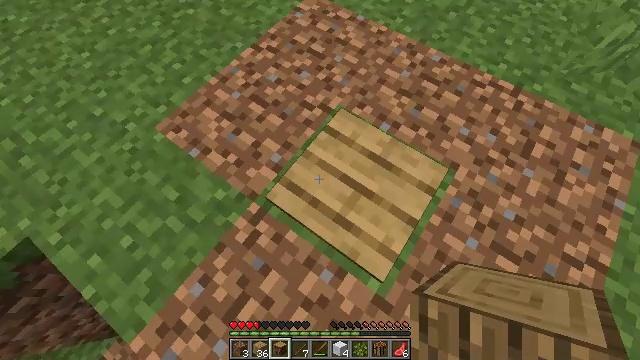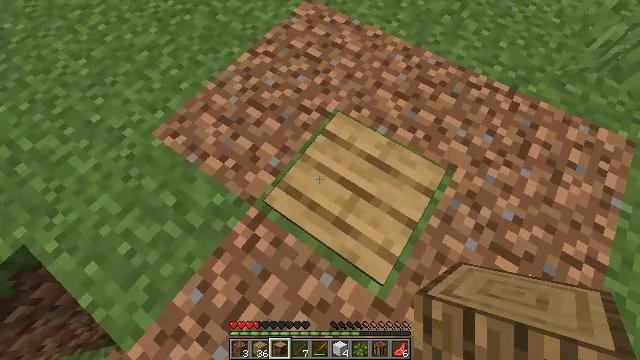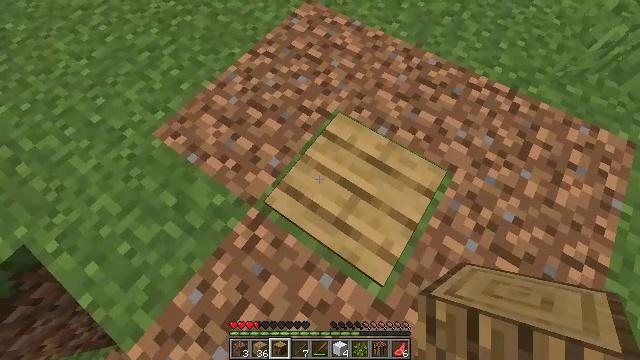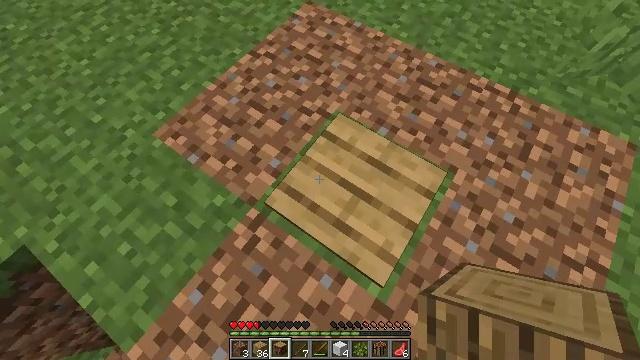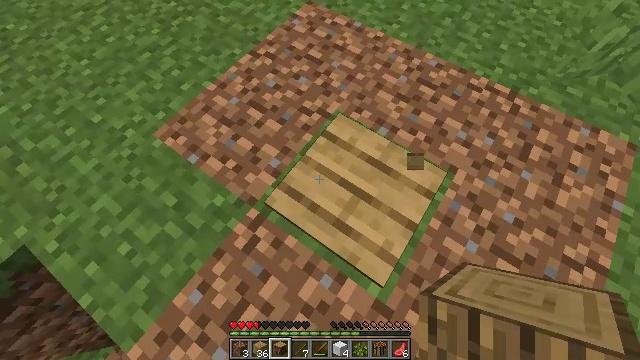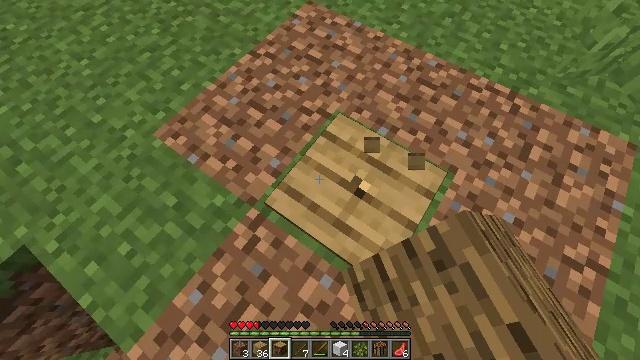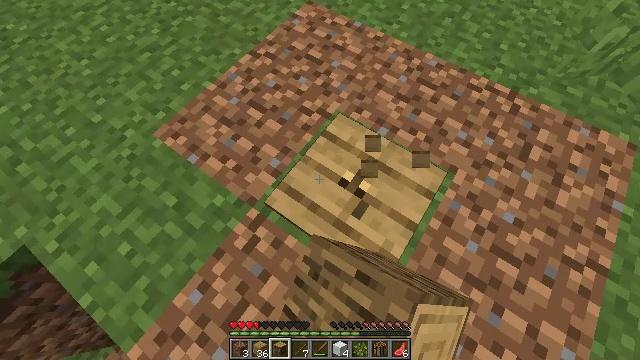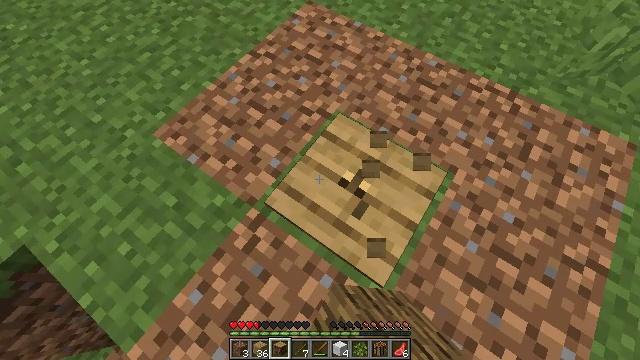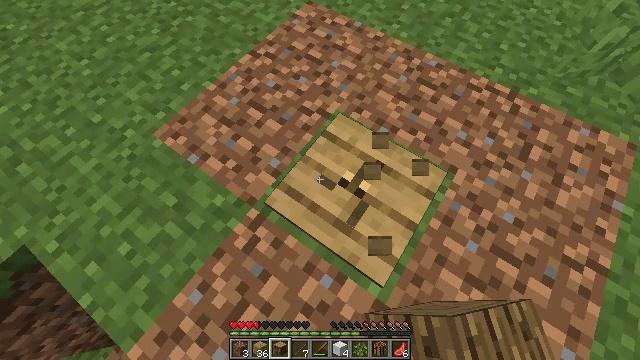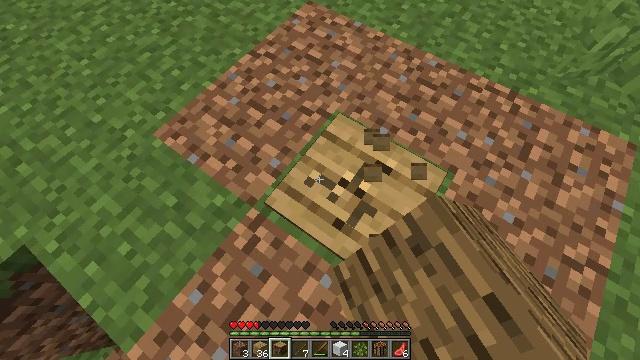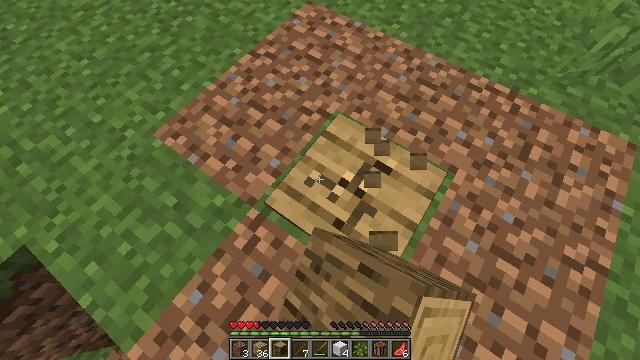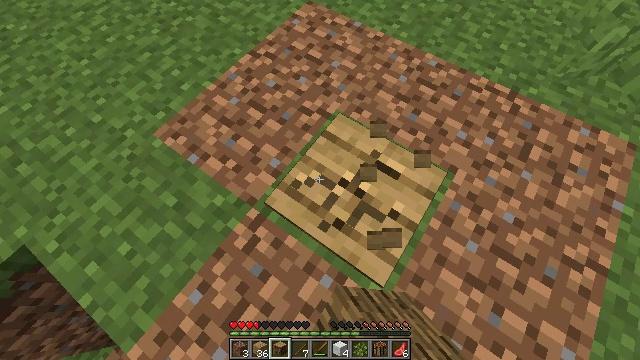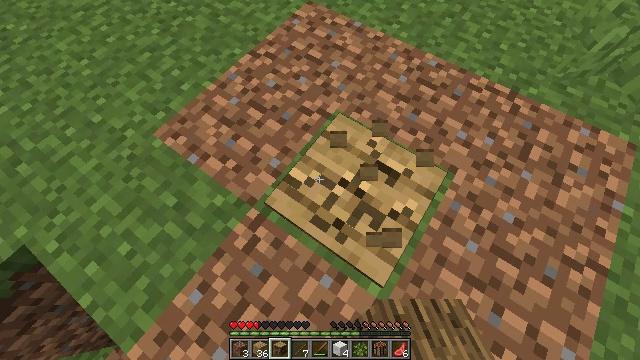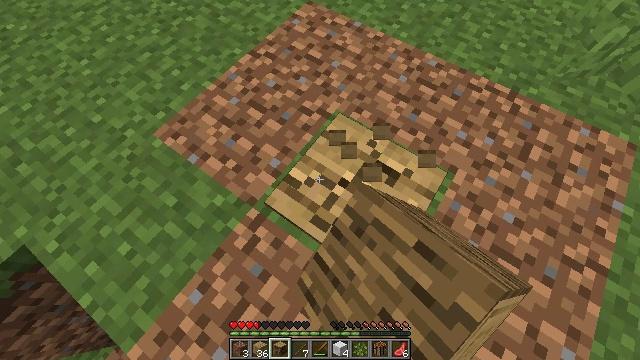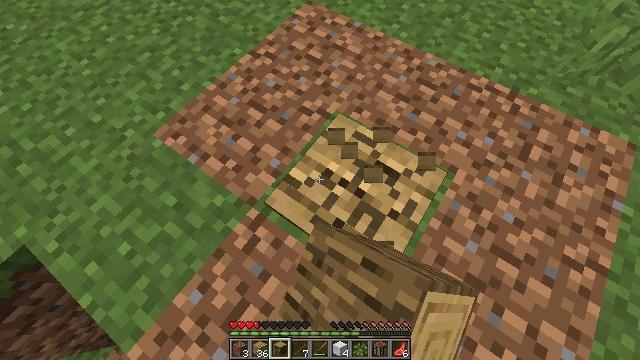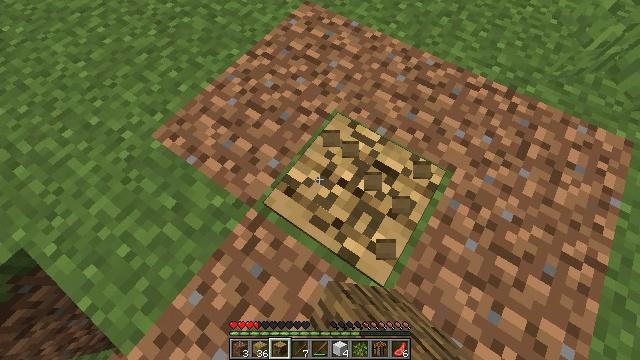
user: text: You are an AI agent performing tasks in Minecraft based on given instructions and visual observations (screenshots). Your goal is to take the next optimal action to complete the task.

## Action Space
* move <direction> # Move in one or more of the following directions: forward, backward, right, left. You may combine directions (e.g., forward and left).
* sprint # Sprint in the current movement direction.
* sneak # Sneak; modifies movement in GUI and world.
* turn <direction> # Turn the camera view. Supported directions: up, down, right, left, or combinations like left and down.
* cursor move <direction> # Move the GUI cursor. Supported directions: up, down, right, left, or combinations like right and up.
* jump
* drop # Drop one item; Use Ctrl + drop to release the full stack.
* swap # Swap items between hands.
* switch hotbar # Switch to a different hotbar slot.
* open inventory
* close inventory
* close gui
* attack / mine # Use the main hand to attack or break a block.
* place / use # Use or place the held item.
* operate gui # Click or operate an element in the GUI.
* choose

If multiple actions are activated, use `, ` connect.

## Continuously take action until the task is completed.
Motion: motion action
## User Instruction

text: Collect the oak pressure plate for later use.
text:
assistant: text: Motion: no_op
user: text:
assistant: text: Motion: no_op
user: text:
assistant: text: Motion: no_op
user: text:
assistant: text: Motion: attack / mine
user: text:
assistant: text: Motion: attack / mine
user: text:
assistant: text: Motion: attack / mine
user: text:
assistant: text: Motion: attack / mine
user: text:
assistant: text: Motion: attack / mine
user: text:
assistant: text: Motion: attack / mine
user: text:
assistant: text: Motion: attack / mine
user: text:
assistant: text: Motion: attack / mine
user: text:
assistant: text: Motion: attack / mine
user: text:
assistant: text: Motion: attack / mine
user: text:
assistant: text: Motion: attack / mine
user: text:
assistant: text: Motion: attack / mine
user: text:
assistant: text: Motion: attack / mine
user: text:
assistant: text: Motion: attack / mine
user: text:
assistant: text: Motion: attack / mine
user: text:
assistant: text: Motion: attack / mine
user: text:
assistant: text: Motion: attack / mine
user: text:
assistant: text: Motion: attack / mine
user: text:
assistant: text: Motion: attack / mine
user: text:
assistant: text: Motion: attack / mine